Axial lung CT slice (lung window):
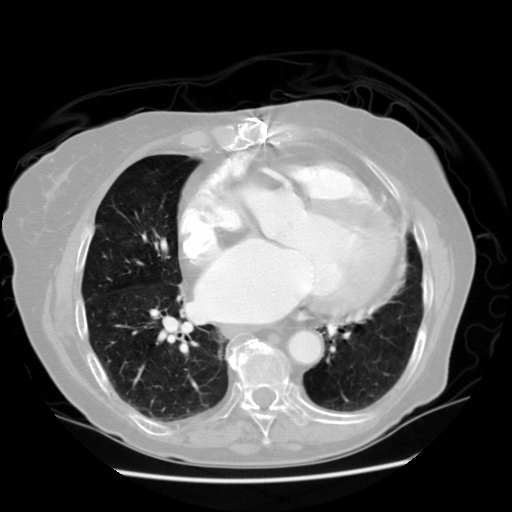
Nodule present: no